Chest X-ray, PA view. Patient: 58 years old, sex M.
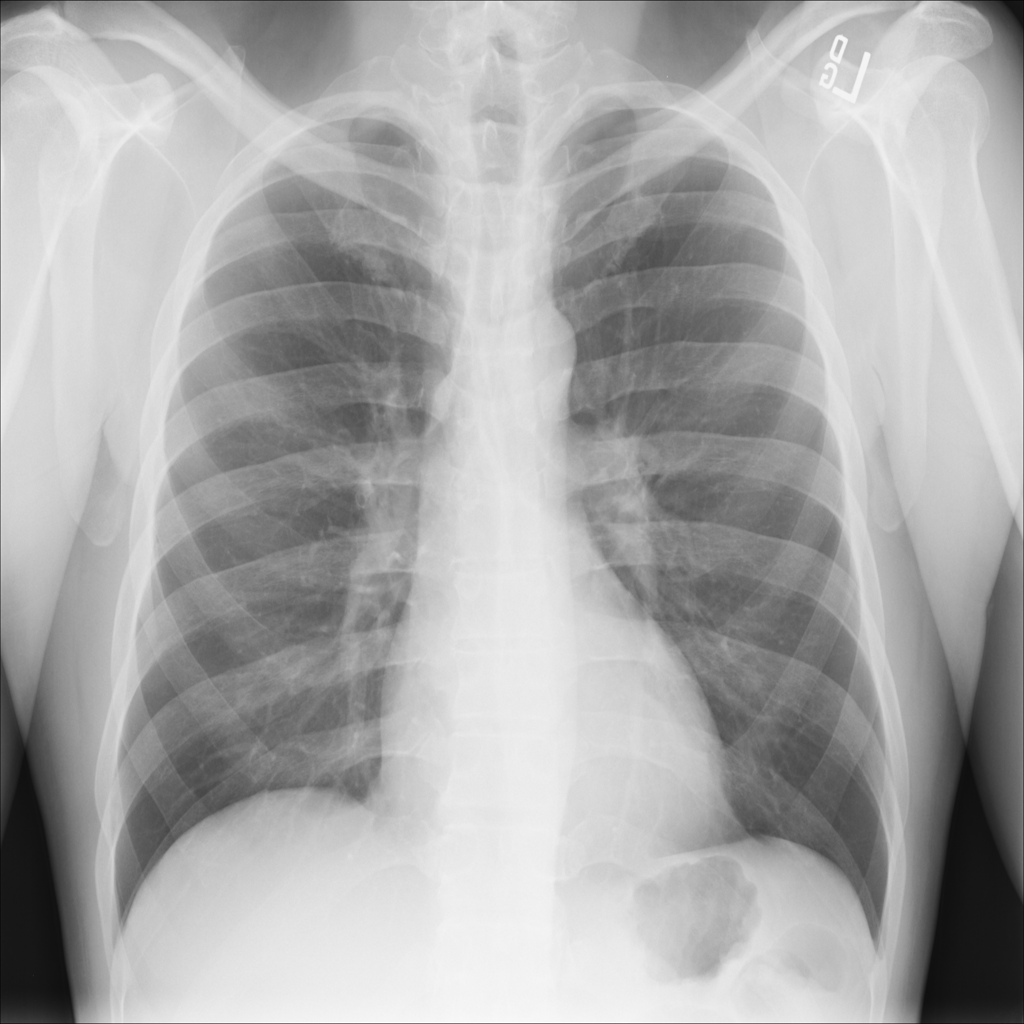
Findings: No Finding